Question: how to handle IE set up in selenium click image for alert popup

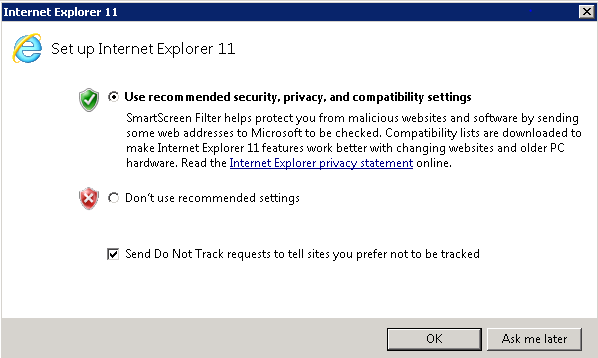
Answer: You can try to accept the alert via selenium. The following Java method should accept the alert and let you move on with your life.
'''
public void checkAlert()
{
try
{
// Wait for the alert to show
WebDriverWait wait = new WebDriverWait(driver, 2);
wait.until(ExpectedConditions.alertIsPresent());
driver.switchTo().alert().accept();
}
catch (Exception e)
{
//exception handling
}
}
'''
You'll want to add 'import org.openqa.selenium.Alert;' to your imports too.